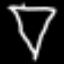
Label: diamond